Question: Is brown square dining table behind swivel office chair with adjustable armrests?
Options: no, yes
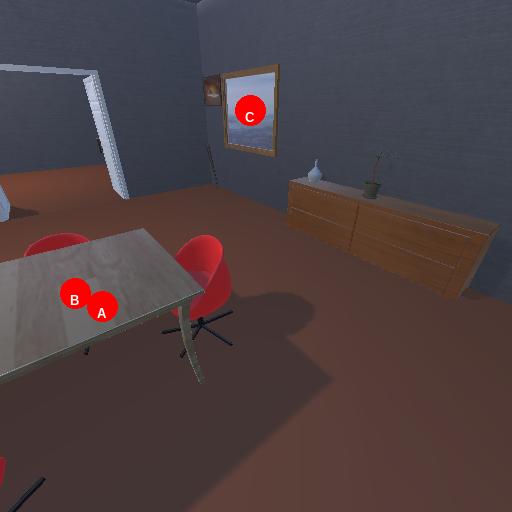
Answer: no